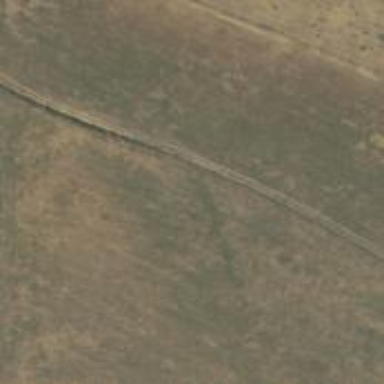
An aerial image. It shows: Unclassified road.